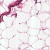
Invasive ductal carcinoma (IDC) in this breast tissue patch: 0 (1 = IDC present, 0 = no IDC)